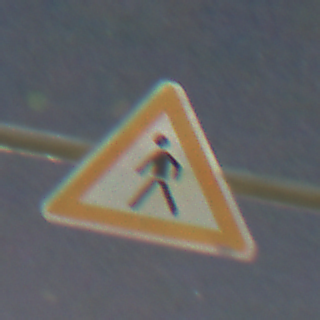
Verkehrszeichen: FussgaengerRechts
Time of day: Night
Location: Outdoor (Urban)
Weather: PartlyCloudy
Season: NotSpecified
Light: Artificial